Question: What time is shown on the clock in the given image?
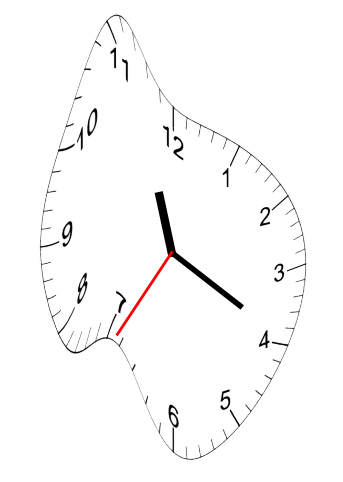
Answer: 11:19:35